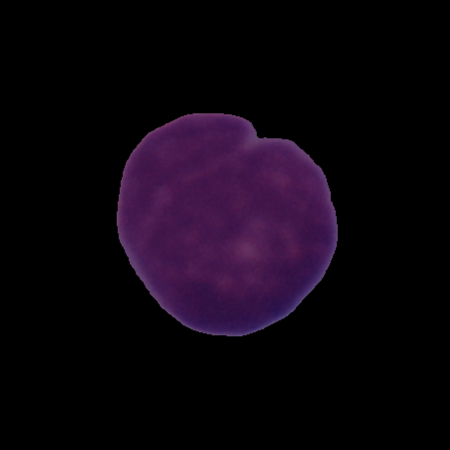
Label: cancer